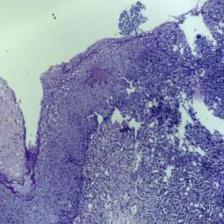
Diagnosis: Normal